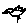
Label: bird